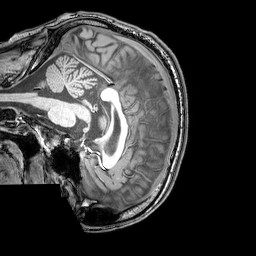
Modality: T1w
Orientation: sagittal
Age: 26
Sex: male
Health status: healthy
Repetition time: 0.081 s
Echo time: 0.037 s